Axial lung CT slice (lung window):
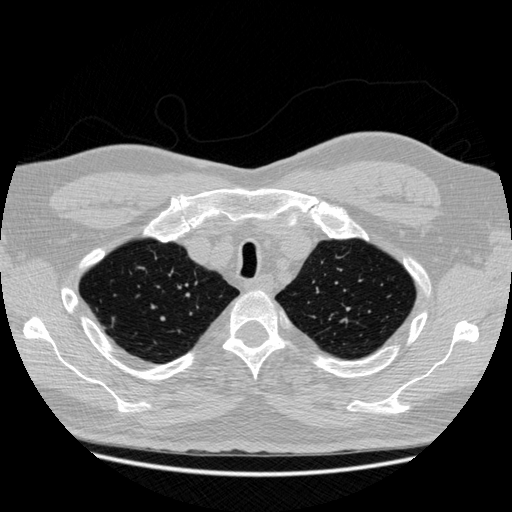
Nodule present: no